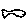
Label: fish